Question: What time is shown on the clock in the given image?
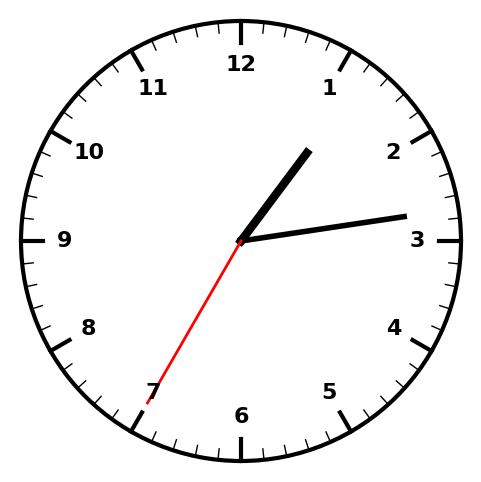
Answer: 01:13:35